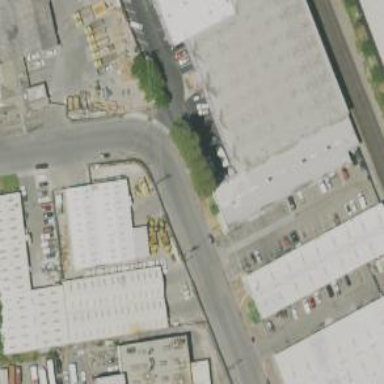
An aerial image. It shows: Unclassified road surrounded by industrial properties.